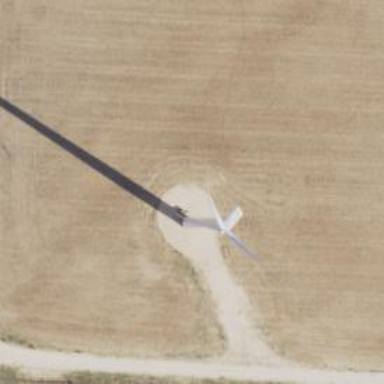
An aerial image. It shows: Wind generator powered by wind. The generator type is horizontal axis and it uses wind turbines.